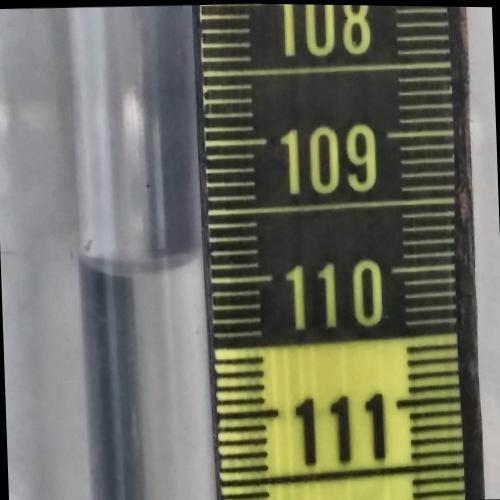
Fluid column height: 109.9 cm